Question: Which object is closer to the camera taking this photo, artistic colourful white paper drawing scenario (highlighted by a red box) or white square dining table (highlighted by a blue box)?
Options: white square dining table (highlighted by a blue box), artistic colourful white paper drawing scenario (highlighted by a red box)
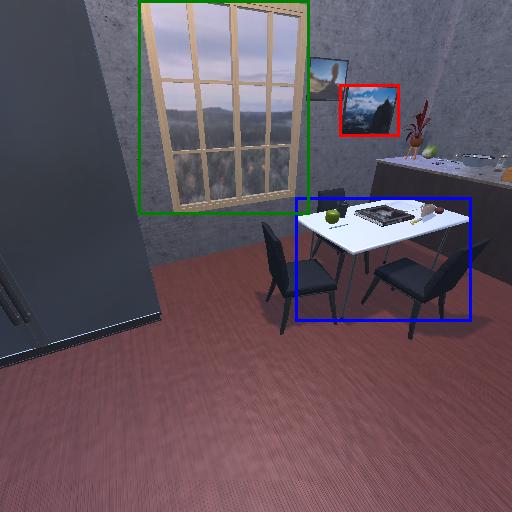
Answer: white square dining table (highlighted by a blue box)